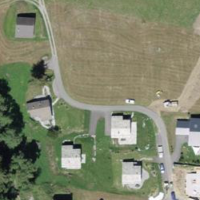
EUNIS habitat code: 26
Species observed at this site:
Bistorta officinalis